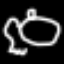
Label: frog